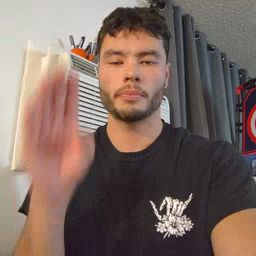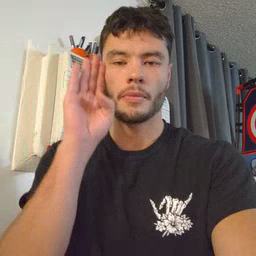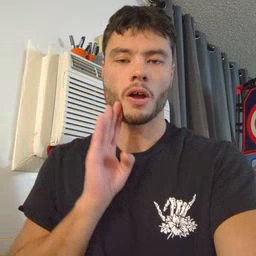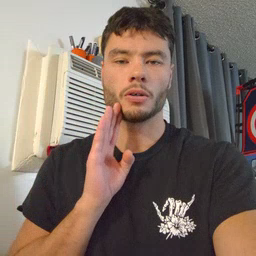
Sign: brown